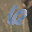
Label: 6